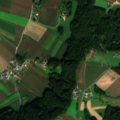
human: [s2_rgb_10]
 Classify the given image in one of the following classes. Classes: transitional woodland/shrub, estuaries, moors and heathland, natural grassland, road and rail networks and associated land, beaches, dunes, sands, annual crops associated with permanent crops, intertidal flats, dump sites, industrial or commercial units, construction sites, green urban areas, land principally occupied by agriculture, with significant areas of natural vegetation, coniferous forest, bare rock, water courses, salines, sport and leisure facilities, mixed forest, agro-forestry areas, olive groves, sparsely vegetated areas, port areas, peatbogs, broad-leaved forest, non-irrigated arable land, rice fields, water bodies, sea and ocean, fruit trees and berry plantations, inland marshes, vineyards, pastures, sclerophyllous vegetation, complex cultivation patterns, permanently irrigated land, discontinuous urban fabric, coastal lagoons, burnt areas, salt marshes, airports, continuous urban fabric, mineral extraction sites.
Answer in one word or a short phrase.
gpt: non-irrigated arable land, broad-leaved forest